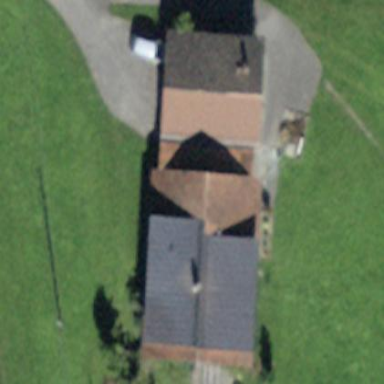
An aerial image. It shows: Rural barn.